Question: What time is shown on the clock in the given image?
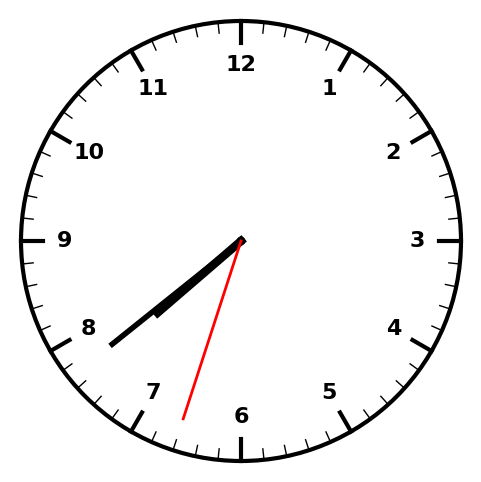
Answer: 07:38:33